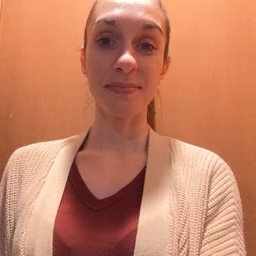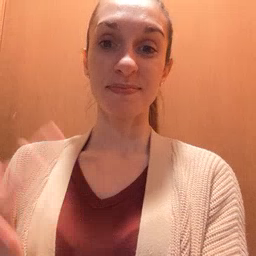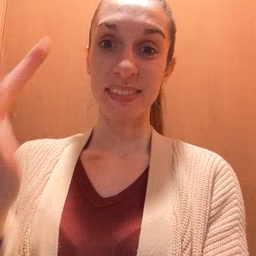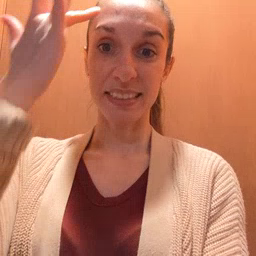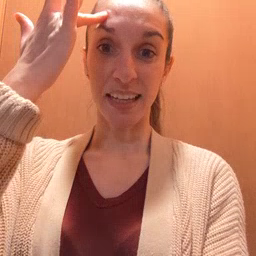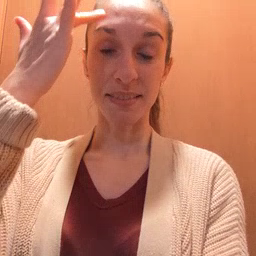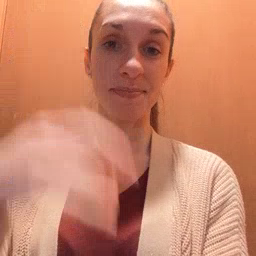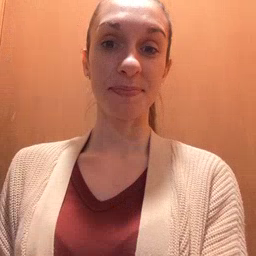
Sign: sick